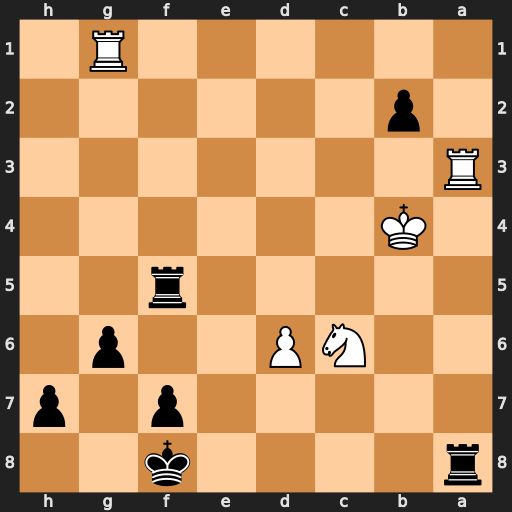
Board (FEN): r4k2/5p1p/2NP2p1/5r2/1K6/R7/1p6/6R1
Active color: b
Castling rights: -
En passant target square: -
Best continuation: Rf4+ Kb3 Rf3+ Kxb2 Rfxa3